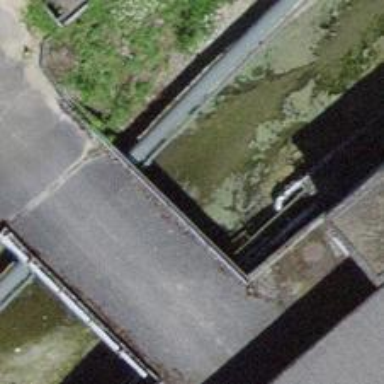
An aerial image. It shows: Tunnel through canal.